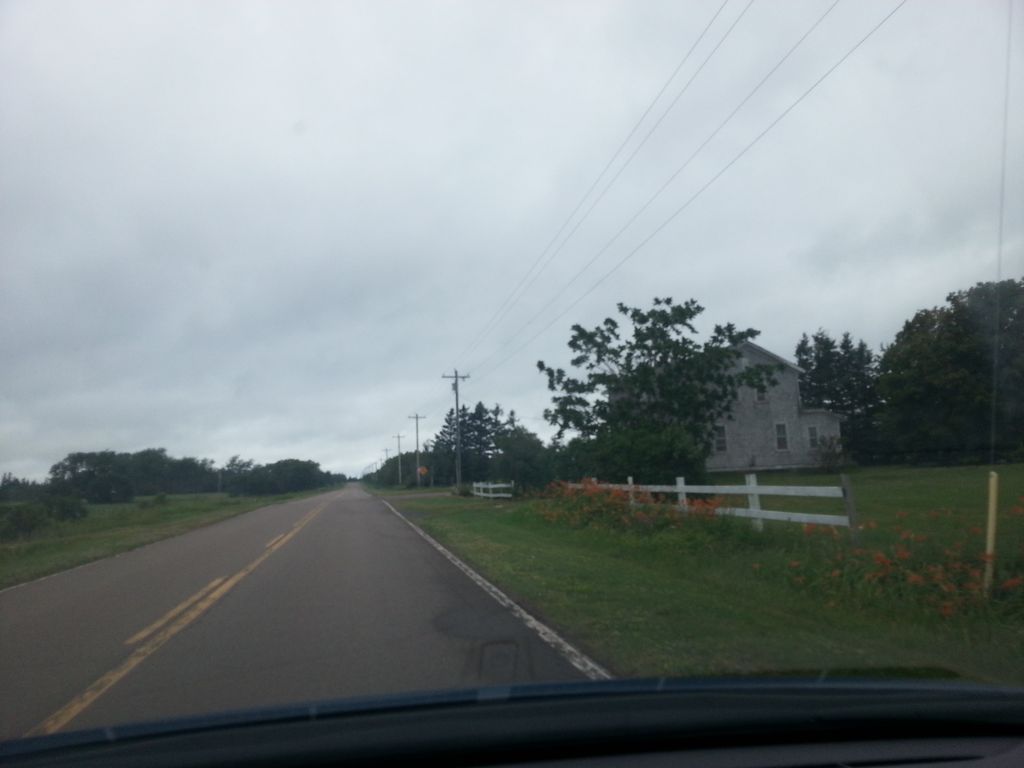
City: charlottetown